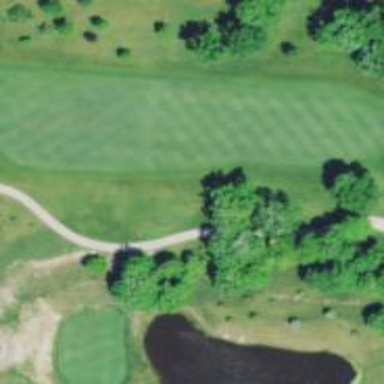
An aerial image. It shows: Well-maintained grassy area serving as golf fairway for the sport of golf.